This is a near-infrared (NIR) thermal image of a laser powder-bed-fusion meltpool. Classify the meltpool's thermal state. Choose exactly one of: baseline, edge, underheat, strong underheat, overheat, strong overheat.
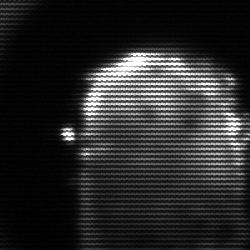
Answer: baseline